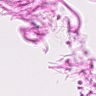
Metastatic tissue present: no